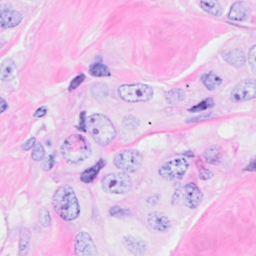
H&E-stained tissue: Breast